Question: This is the desired result of the operation

So the function should sum all the B values for all matching A values.
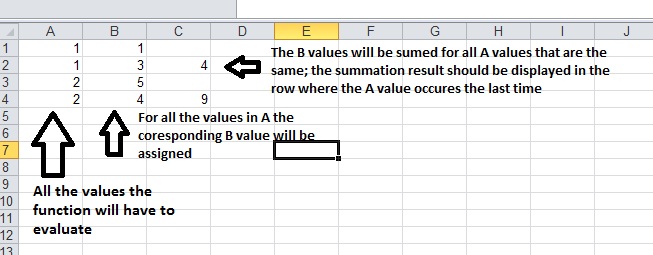
Answer: Entered into C1 and then expanded to C1:C4 :
'''
=IF(A1<>A2,SUMIF(A:A,A1,B:B),"")
'''
The IF checks to see if the next row is different, then if so, it uses SUMIF. If your data isn't sorted, you can do a slightly more complicated check to see if there are no more values of A1 below it (using COUNTIF).